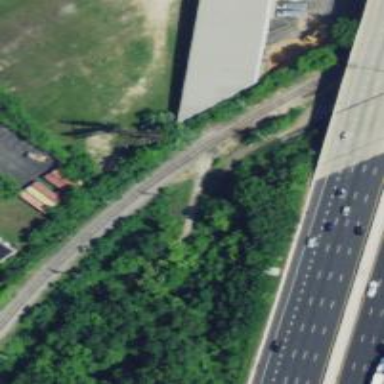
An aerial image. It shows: Disused railway spur service.